Question: So I can't wrap my head around how to get categories and subcategories out from my sql table in the simplest way possible.
This is what my table looks like:
<URL>
and this is what I would like to output using mysql:

Would be great if someone could help me out!
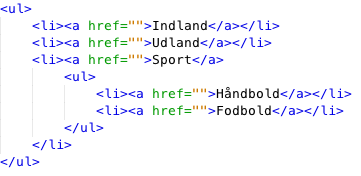
Answer: You can use some kind of recursive function like this example:
'''
// Recursive function
function getList($rows, $id=0){
// Start a new list
$newList = null;
foreach($rows as $key => $row) {
if ($row['parent_id'] == $id) {
// Add an UL tag when LI exists
$newList == null ? $newList = "<ul>" : $newList;
$newList .= "<li>";
$newList .= "<a href="">{$row['category']}</a>";
// Find childrens
$newList .= getList(array_slice($rows,$key),$row['id']);
$newList .= "</li>";
}
}
// Add an UL end tag
strlen($newList) > 0 ? $newList .= "</ul>" : $newList;
return $newList;
}
// Your database registers
$rows = [
['id'=>1,'category'=>'Indland','parent_id'=>0],
['id'=>2,'category'=>'Udland','parent_id'=>0],
['id'=>3,'category'=>'Sport','parent_id'=>0],
['id'=>4,'category'=>'Handbold','parent_id'=>3],
['id'=>5,'category'=>'Fodbold','parent_id'=>3],
['id'=>6,'category'=>'Sample','parent_id'=>4]
];
print_r(getList($rows));
'''
But it only works with ordered rows.